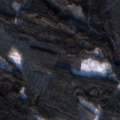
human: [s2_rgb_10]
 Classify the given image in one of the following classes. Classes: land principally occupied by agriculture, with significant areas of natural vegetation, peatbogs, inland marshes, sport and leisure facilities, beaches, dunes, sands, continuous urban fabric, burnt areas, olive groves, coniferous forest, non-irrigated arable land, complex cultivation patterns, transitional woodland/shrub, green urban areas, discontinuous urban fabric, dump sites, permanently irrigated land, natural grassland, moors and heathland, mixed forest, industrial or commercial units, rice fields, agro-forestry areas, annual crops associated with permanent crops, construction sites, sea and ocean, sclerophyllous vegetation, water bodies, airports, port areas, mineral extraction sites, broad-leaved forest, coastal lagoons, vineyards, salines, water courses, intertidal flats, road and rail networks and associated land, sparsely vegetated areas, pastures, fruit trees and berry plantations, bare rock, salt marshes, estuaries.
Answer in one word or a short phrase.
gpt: non-irrigated arable land, coniferous forest, mixed forest